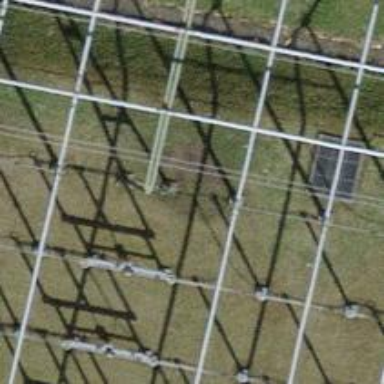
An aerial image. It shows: Busbar power line.